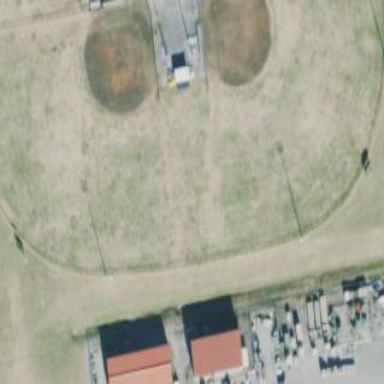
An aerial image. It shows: Baseball pitch for leisure land.